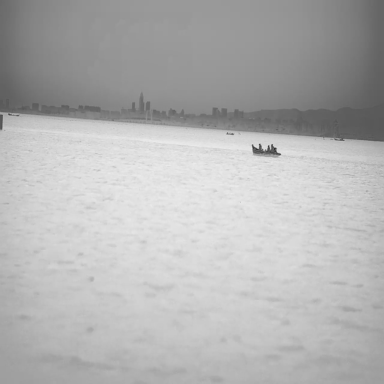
There are four bulk_carriers in the infrared image.